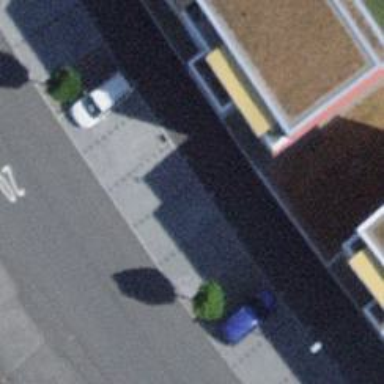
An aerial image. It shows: Street-side parking area.